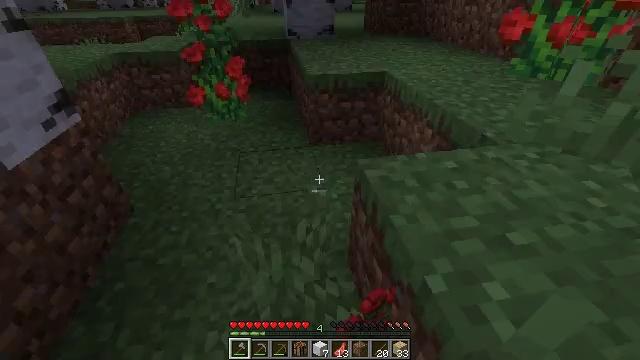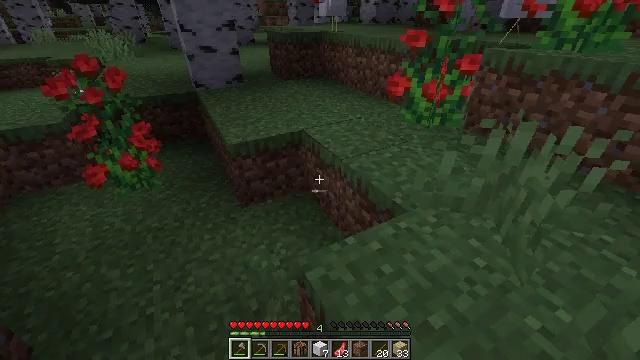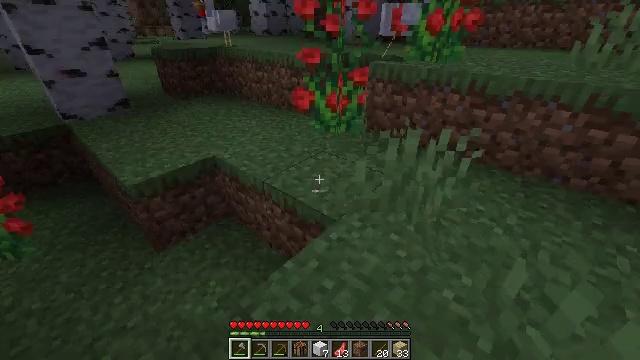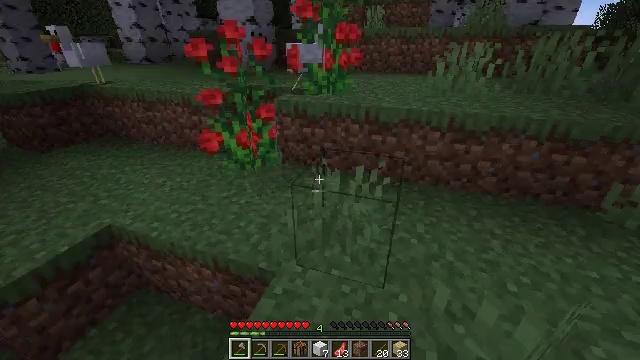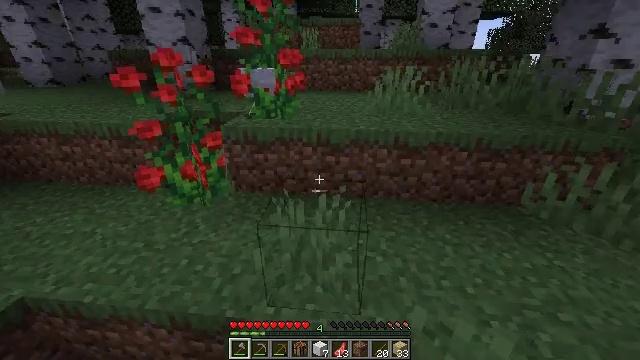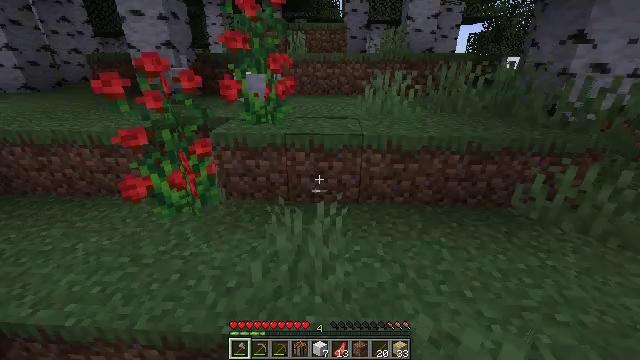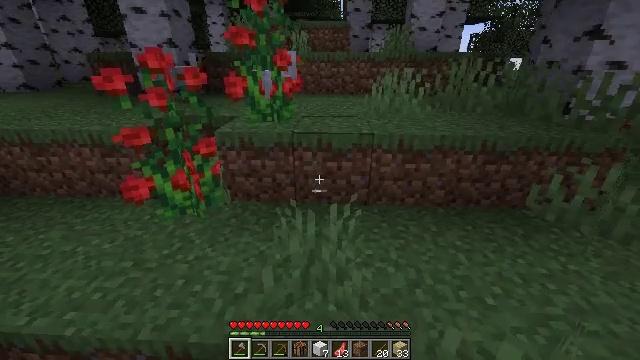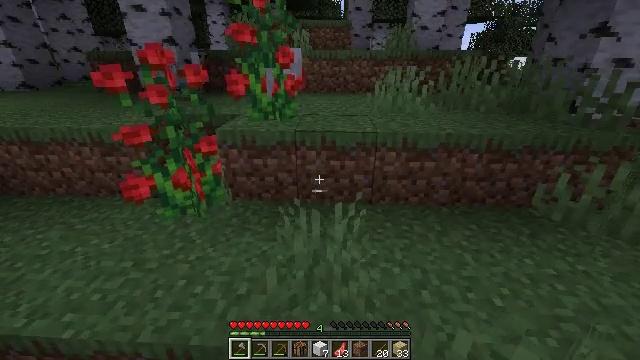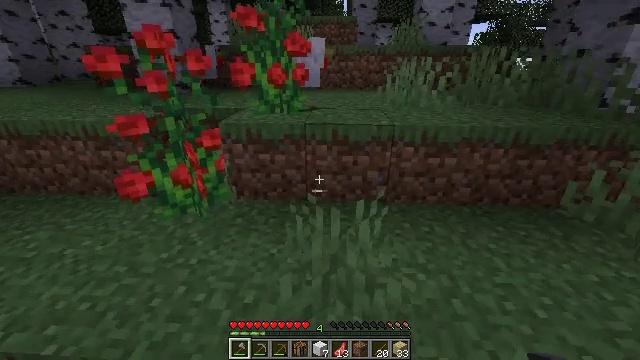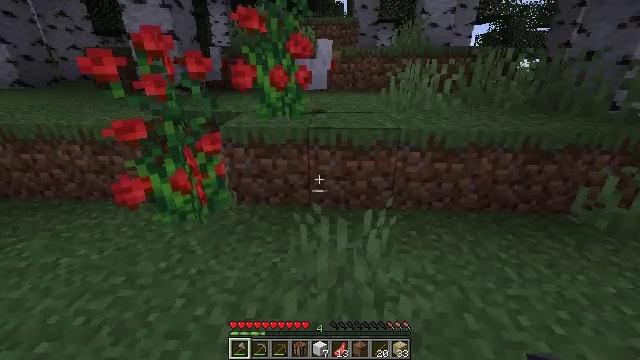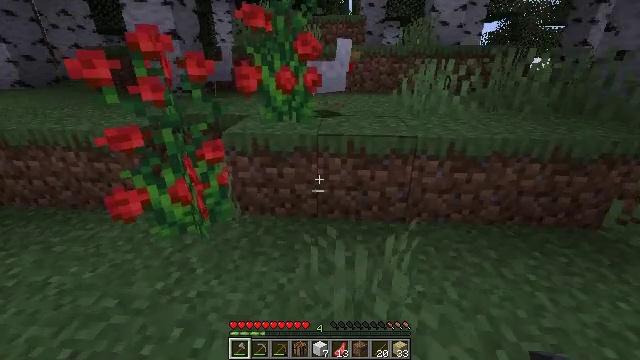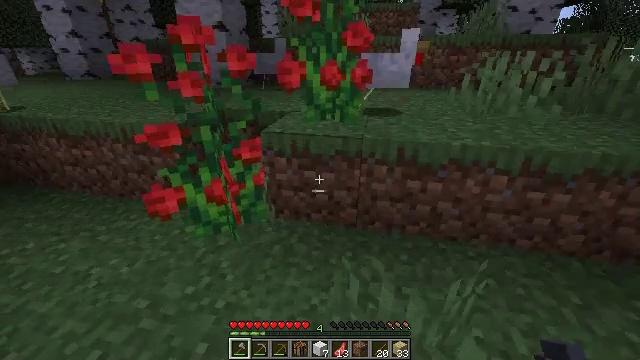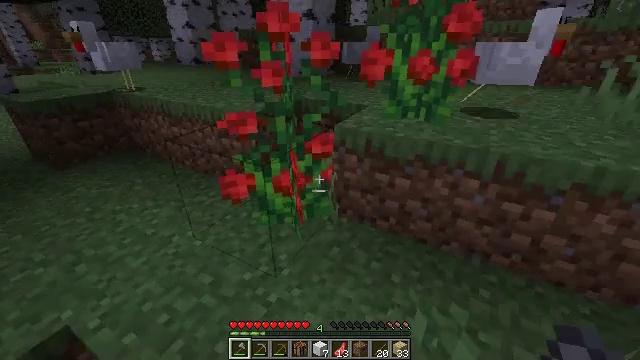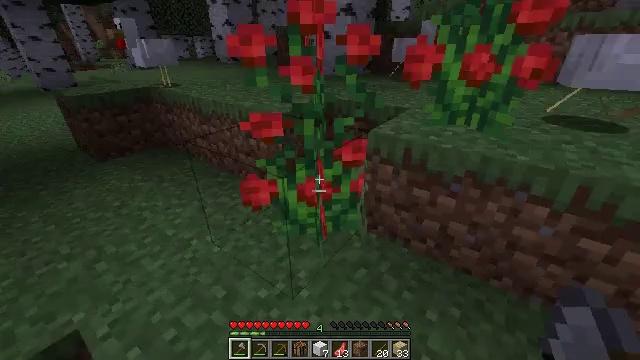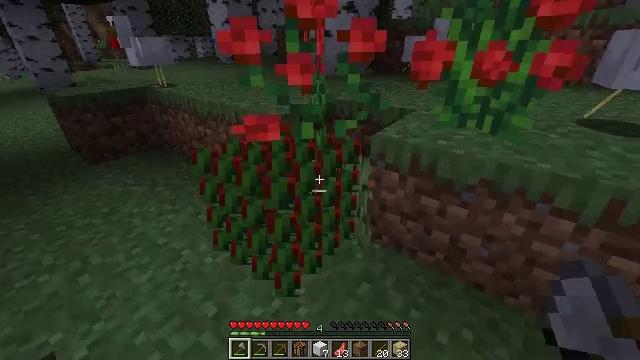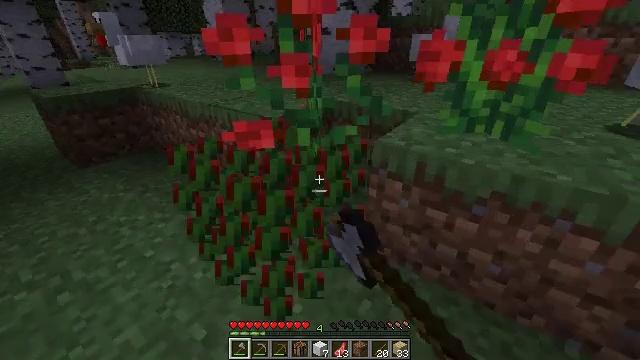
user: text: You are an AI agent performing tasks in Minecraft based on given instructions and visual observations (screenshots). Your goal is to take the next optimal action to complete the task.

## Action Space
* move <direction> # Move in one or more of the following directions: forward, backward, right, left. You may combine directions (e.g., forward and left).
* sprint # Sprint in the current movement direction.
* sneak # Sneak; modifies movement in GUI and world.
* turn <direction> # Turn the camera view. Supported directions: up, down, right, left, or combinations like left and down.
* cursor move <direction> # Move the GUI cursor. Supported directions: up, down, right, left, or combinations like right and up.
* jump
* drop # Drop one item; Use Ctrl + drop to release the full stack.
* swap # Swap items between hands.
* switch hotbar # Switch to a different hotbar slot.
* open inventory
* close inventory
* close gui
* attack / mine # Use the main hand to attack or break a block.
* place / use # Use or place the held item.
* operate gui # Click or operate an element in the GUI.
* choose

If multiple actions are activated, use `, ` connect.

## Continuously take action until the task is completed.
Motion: motion action
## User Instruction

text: Break the tall rose bush.
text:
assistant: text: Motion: move forward, turn right and up, jump
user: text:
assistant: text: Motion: move forward, turn right and up, jump
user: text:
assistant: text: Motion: move forward, turn right and up, jump
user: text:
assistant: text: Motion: move forward, turn right and up
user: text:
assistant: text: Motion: move forward, turn right
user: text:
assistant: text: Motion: move forward
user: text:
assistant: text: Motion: move forward
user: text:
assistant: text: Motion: move forward
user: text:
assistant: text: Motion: move forward
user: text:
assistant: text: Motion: move forward
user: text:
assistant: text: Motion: move forward, turn left and down
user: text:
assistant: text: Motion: move forward, turn left and down
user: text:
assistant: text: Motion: move forward, turn left
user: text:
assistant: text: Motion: move forward, attack / mine
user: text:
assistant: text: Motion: move forward, attack / mine
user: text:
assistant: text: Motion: move forward, attack / mine
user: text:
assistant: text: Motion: move forward, turn left and down
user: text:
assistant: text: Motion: move forward, turn left
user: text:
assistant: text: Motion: move forward
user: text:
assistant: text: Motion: no_op